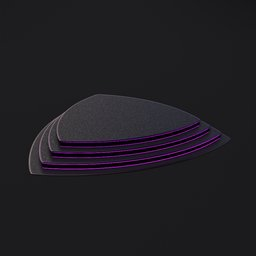
Label: decoration